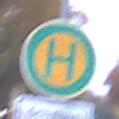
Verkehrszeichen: Haltestelle
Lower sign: ZeitangabenMitBeschraenkungAufWochentage5
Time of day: SunriseSunset
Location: Outdoor (Urban)
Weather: PartlyCloudy
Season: NotSpecified
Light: Natural